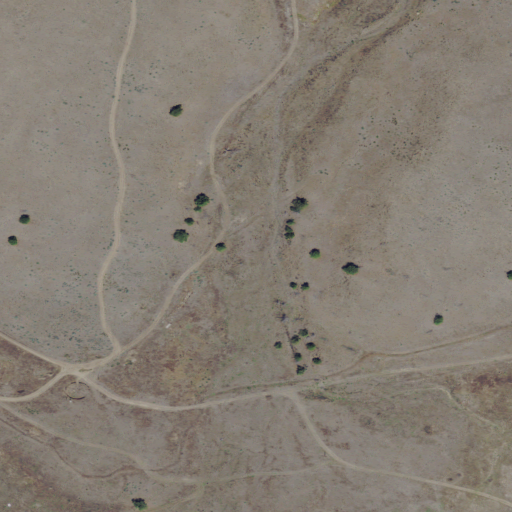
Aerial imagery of valley in Oregon named Baker Canyon containing grassland and open development